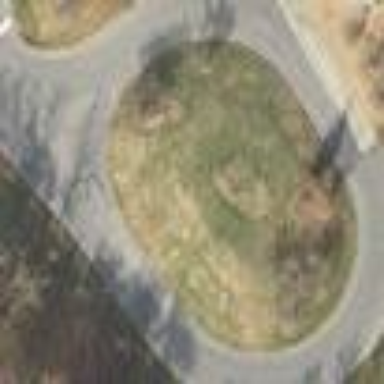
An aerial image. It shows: Asphalt service road.